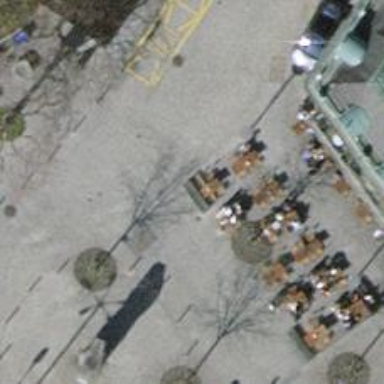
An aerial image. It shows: Bench.